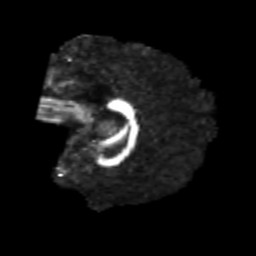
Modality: FA
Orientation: sagittal
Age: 28
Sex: male
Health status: healthy